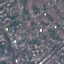
Land use / land cover class: Residential